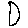
Label: moon